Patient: sex F, age 58
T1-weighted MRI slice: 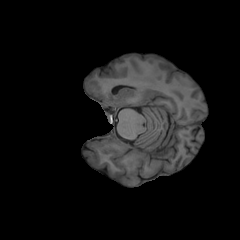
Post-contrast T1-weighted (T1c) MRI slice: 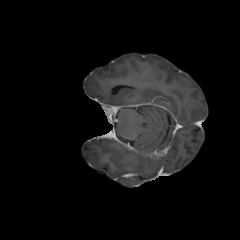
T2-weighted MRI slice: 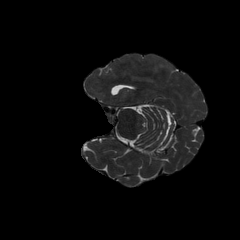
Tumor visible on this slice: yes
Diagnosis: Glioblastoma, IDH-wildtype
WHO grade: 4